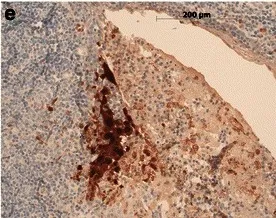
Tonsillar. Histology. Liver biopsy tissue shows patchy necrosis comprising 20 to 30 % of the submitted tissue (a hematoxylin and eosin x100), with nuclear viral inclusions (b hematoxylin and eosin x400), immunohistochemically positive for herpes simplex virus-2 antigen (c x400). Tonsillar tissue examination discloses acute ulcerating tonsillitis (d hematoxylin and eosin x100) with patchy positivity for herpes simplex virus-2 antigen in some remnants of surface epithelium adjacent to the ulcer and in necrotic tissue overlying the ulcer (e x200). Photomicrographs were taken on a Zeiss Axiophot2 microscope.
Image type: pathology (immunostaining)